Interaction volume radius: 10 \u00c5
Interaction volume height: 25 \u00c5
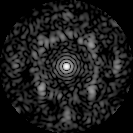
Disorder parameter: 0.6533